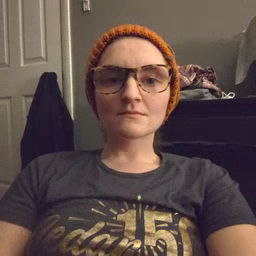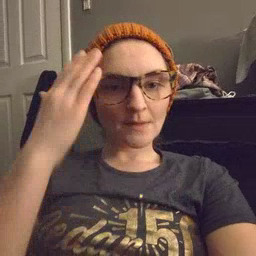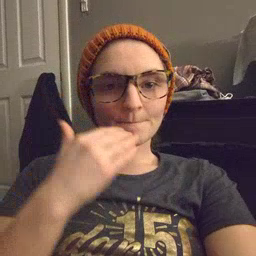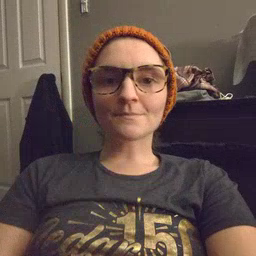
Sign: head